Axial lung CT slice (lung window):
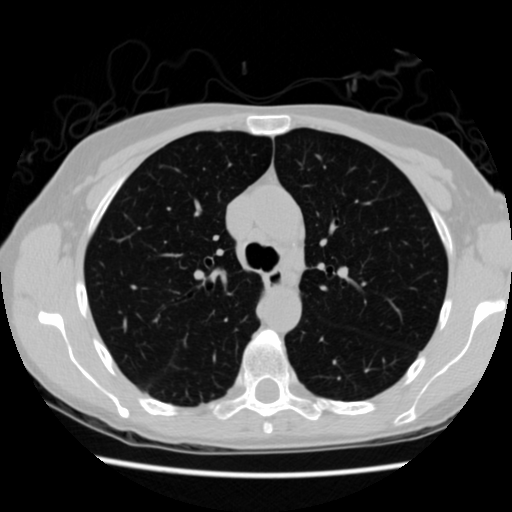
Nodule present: no